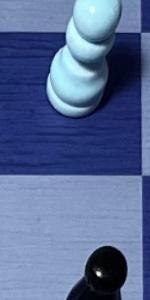
Label: Empty